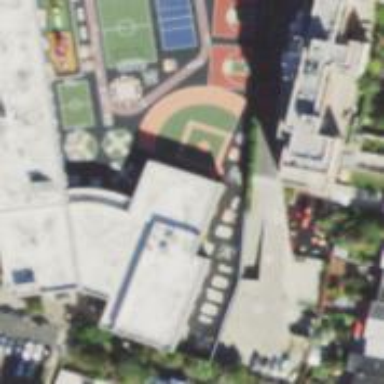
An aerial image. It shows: School building.